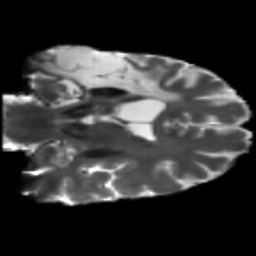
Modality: T2w
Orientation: coronal
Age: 43
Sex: male
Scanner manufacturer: siemens
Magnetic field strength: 3 T
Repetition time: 5.47 s
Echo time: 0.0854 s